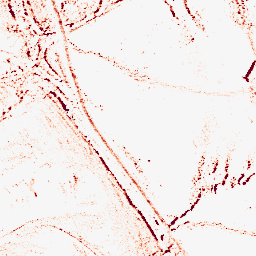
Category: morphological
Decomposition family: morphological_rect
Decomposition parameters: operation: opening
width: 5
height: 3
Upsampling method: quadratic
Upsampling parameters: scale: 8
Upsampling scale: 8